Question: In this diagram, the green dot is the starting point and the blue dot is the destination. How many different simple paths are there?
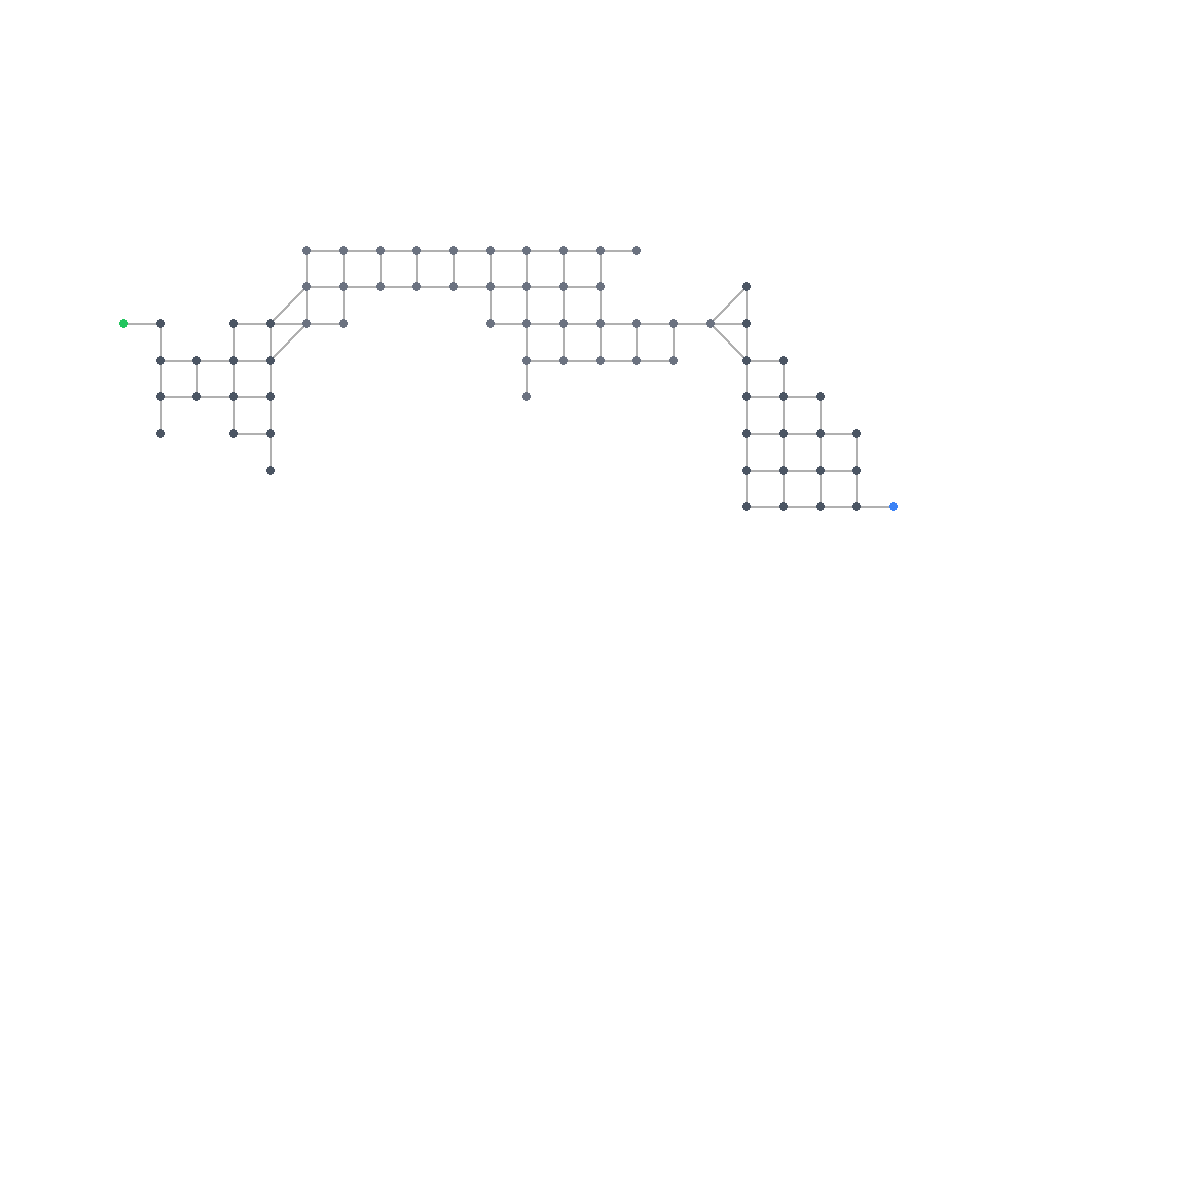
Answer: 1356384000